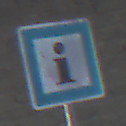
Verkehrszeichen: Informationsstelle
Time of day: SunriseSunset
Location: Outdoor (Nature)
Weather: PartlyCloudy
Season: NotSpecified
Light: Natural